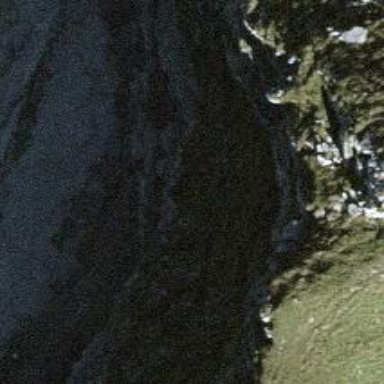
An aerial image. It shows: Cliff in nature.